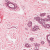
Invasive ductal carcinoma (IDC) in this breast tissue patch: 0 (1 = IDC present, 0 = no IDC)